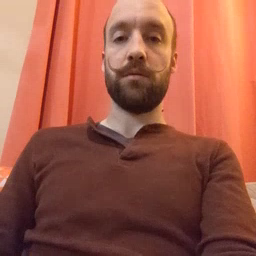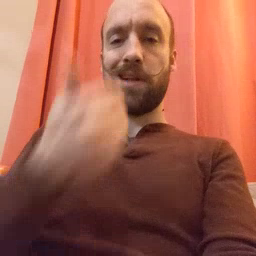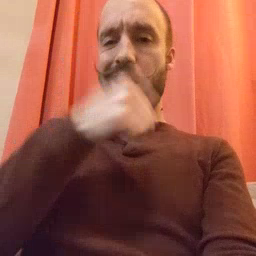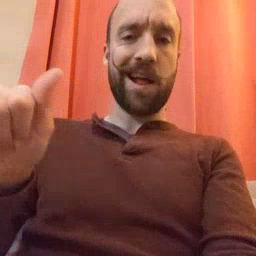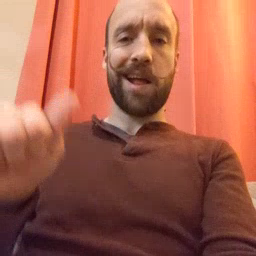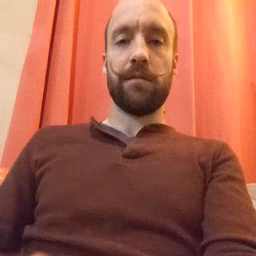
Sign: any